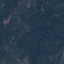
Land use / land cover class: Forest